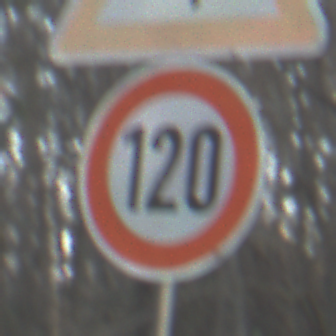
Verkehrszeichen: Geschwindigkeit120
Zusatzzeichen oben: FlugbetriebLinks
Umgebung: Outdoor, Nature
Tageszeit: SunriseSunset
Wetter: Clear
Licht: Natural
Jahreszeit: Winter
Kontrast: LowContrast